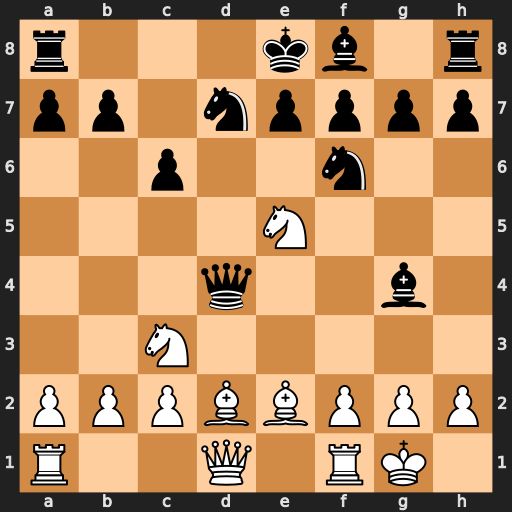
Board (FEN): r3kb1r/pp1npppp/2p2n2/4N3/3q2b1/2N5/PPPBBPPP/R2Q1RK1
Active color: w
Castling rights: kq
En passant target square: -
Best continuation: Nxg4 Nxg4 Bxg4